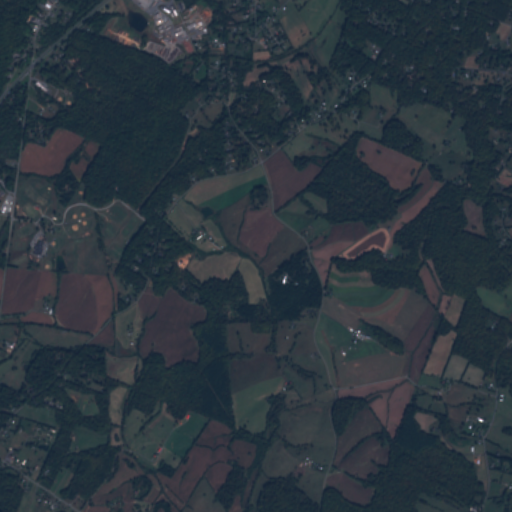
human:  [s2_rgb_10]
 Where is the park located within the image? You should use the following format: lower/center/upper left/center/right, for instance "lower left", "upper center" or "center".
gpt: The park is located in the center left of the image.
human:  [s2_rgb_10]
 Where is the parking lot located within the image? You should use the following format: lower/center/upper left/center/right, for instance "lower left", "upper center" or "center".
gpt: The parking lot is located in the upper left of the image.
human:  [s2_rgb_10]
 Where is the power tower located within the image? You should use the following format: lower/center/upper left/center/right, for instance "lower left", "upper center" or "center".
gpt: The power tower is located in the lower left of the image.
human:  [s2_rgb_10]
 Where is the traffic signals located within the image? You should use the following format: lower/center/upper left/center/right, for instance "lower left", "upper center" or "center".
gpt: The traffic signals is located in the upper left of the image.
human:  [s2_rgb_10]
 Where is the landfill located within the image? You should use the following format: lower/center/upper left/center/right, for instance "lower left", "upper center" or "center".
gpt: There is no landfill in the image.